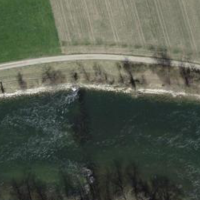
EUNIS habitat code: 15
Species observed at this site:
Prunus padus